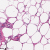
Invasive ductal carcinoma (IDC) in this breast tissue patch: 0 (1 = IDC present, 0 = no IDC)